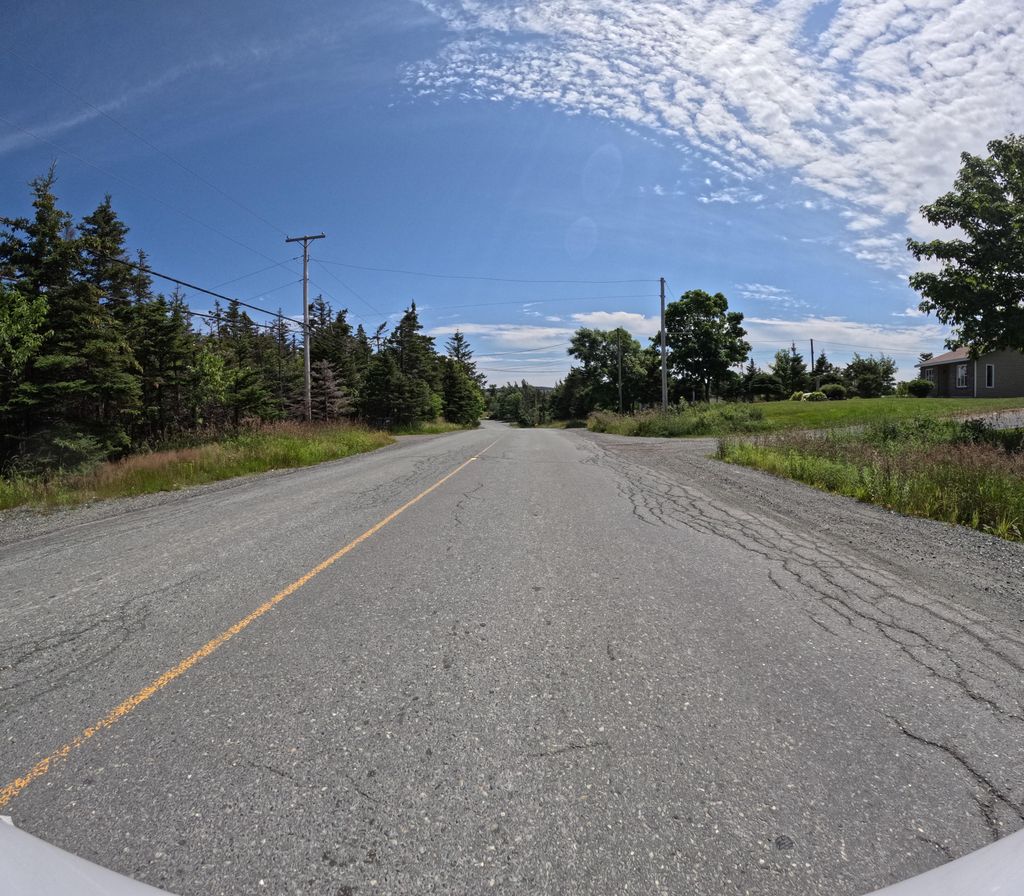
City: st_johns